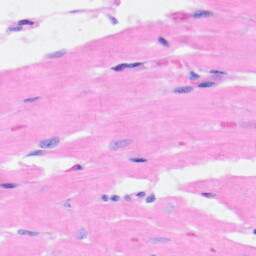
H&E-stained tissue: Heart